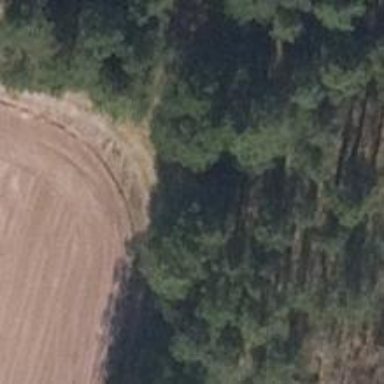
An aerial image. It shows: Hunting stand.